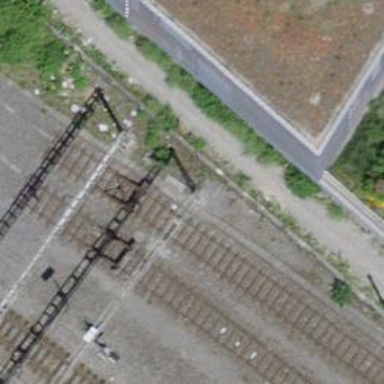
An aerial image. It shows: Railway buffer stop.